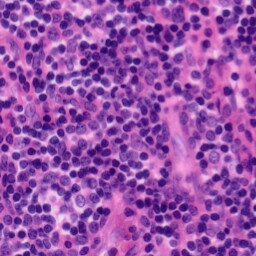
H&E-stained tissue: Tonsil